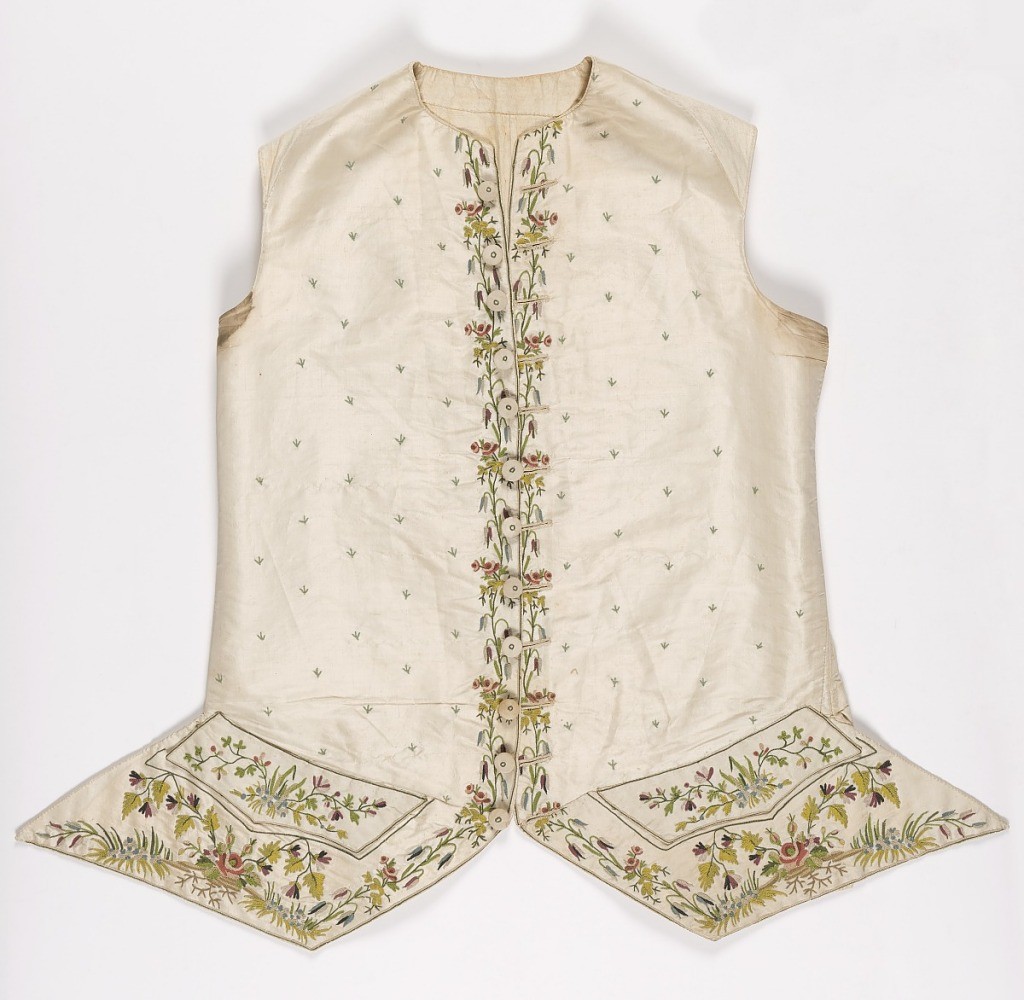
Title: Waistcoat
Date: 1770–80
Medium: silk Technique: chain stitch embroidery made with a tambour hook using 16 colors of silk on a silk plain weave foundation
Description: Gentleman's collarless embroidered waistcoat with embroidery at center front and in area below pockets. Twelve buttons.